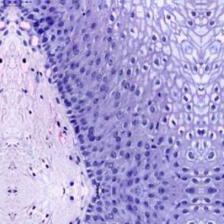
Diagnosis: Normal